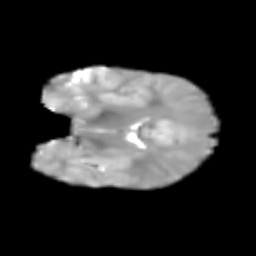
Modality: T2w
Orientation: coronal
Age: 6
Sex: male
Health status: healthy